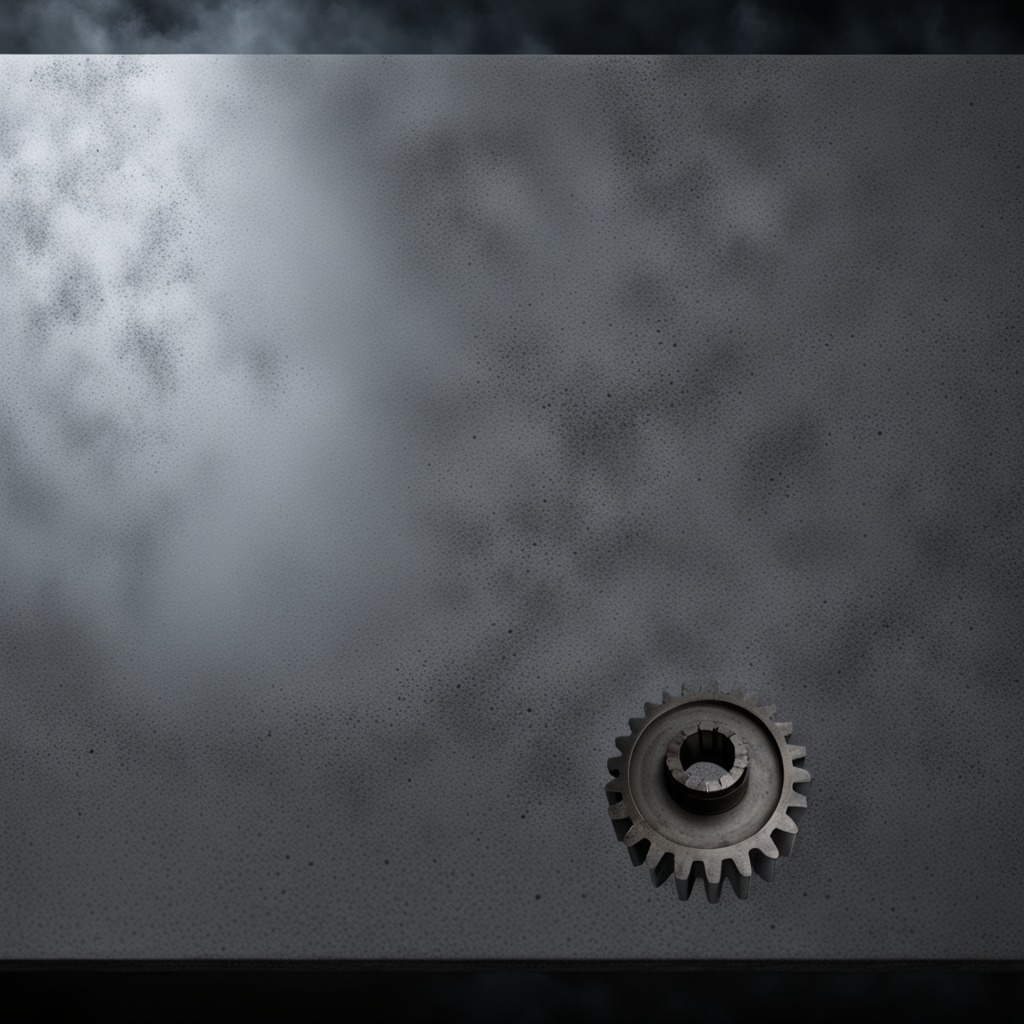
A steel gear with teeth is lying on a clean granite table inside a workshop at night dim ambient light soft shadows worn but